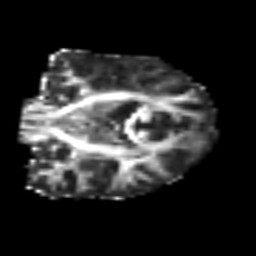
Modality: FA
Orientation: coronal
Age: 39
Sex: female
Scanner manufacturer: siemens
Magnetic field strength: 3 T
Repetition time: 6.1 s
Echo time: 0.101 s